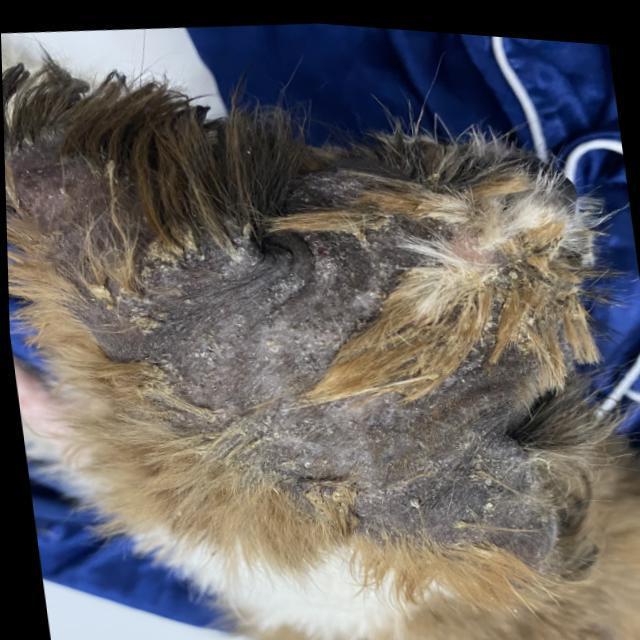
Canine demodicosis (Demodex mange) — caused by Demodex canis mites. Presents with alopecia, follicular papules, pustules, and comedones. Often localized on face and forelimbs.